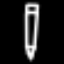
Label: pencil